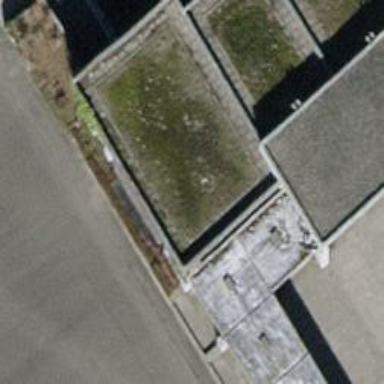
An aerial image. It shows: Concrete steps leading through building passage tunnel.